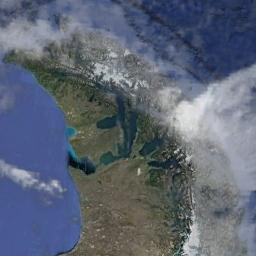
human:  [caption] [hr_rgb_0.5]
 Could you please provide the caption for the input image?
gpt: The stratus clouds are located above the sea and the land covered by some vegetation .

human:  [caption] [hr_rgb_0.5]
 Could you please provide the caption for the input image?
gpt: The white cloud is above blue sea and green island .

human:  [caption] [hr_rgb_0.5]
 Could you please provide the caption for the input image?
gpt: There is a heavy cloud above the brown farmland .

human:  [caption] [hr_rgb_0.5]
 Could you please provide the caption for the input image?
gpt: White clouds on the land and blue sea where green and yellow intersect .

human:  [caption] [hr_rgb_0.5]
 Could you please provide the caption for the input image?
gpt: There are gauzy clouds over an island .